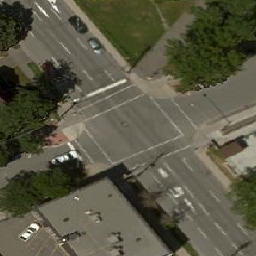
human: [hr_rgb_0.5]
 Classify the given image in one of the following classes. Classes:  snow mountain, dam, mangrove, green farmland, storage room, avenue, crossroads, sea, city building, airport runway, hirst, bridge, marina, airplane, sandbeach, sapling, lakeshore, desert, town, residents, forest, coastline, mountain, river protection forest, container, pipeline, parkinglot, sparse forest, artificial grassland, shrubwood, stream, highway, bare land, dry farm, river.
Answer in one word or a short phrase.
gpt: crossroads